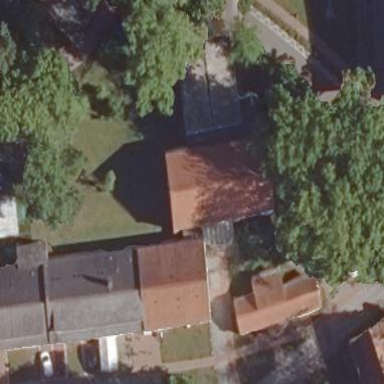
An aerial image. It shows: Building with gabled roof.